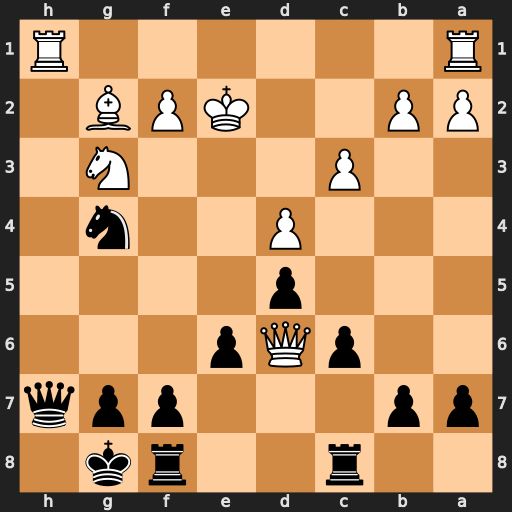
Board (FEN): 2r2rk1/pp3ppq/2pQp3/3p4/3P2n1/2P3N1/PP2KPB1/R6R
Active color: b
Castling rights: -
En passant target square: -
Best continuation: Qc2+